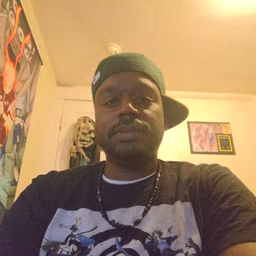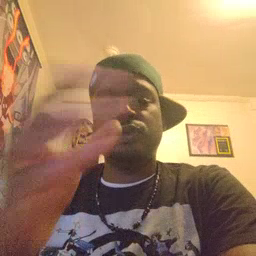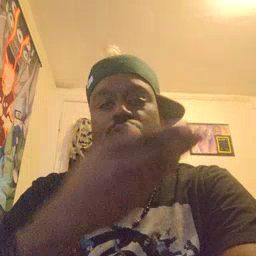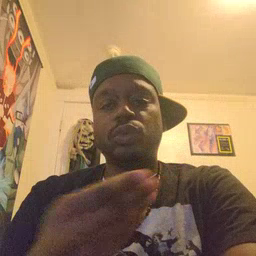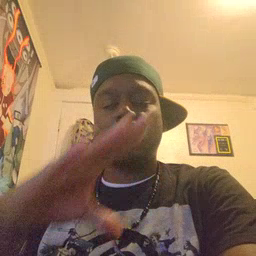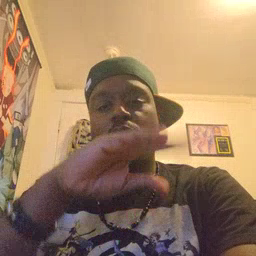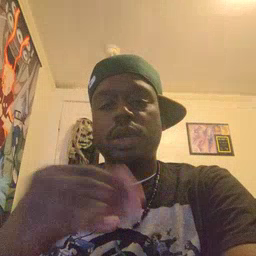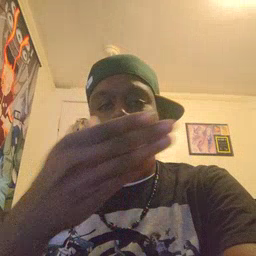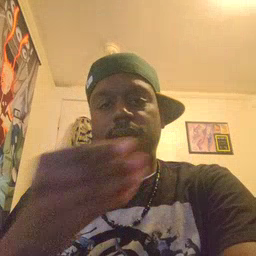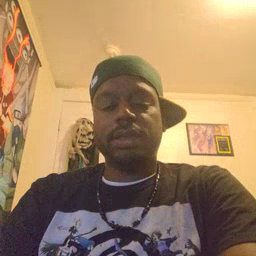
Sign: story